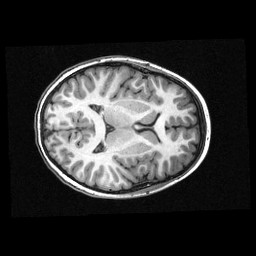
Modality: T1w
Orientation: axial
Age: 10
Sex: female
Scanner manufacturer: siemens
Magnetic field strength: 3 T
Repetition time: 2.3 s
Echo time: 0.00336 s